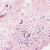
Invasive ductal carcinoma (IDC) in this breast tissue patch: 0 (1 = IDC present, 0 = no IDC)